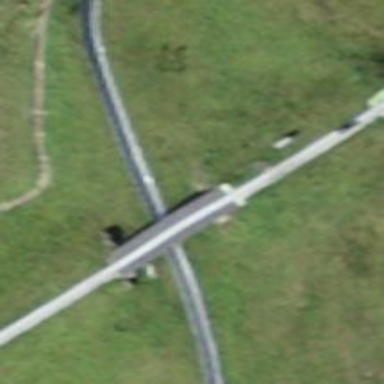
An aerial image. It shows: Miniature railway bridge leading to summer toboggan attraction. The attraction is popular for tobogganing enthusiasts.